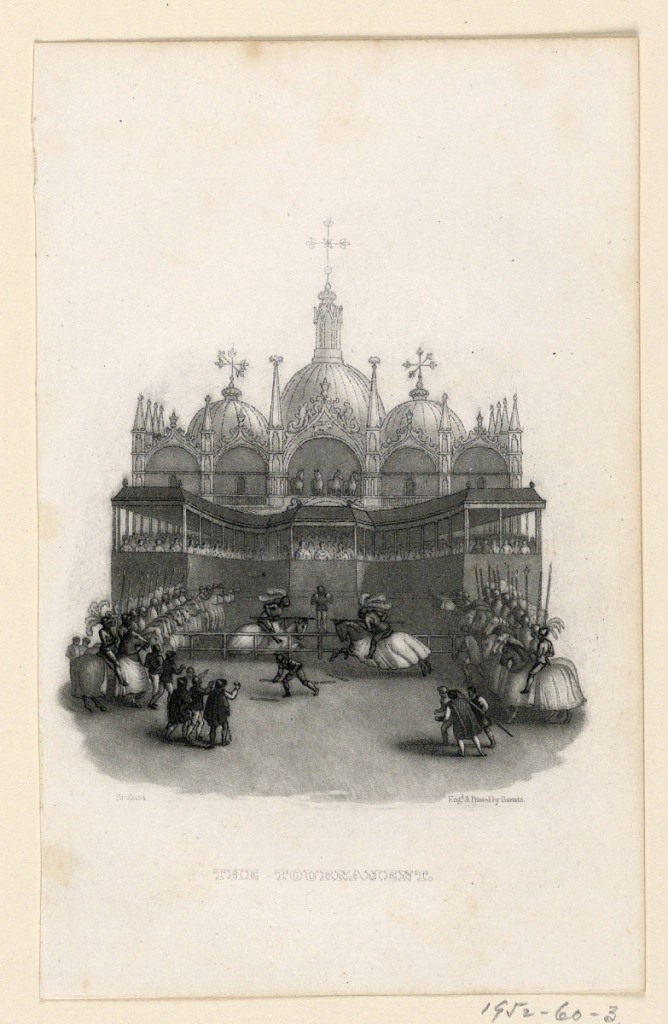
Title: The Tournament
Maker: John Sartain, American, 1808–1897
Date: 1847
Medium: Mezzotint and engraving in black ink on paper
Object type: Print
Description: Vertical rectangle. In the square before St. Mark's, a reviewing stand is shown, filled with spectators. In front of it, and in the foreground, a tournament is seen: Two horsemen in contact at center, others lined up at sides.